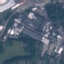
Land use / land cover class: Industrial